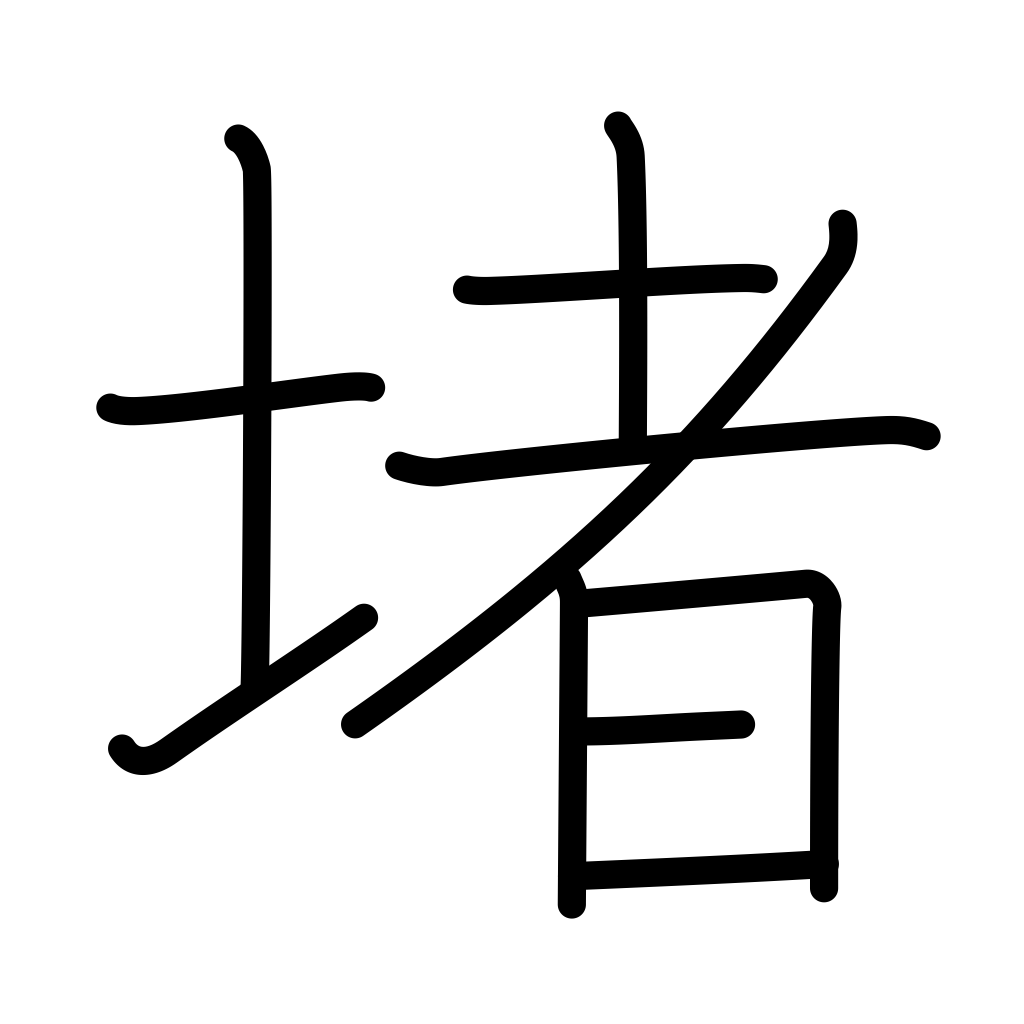
Meaning: fence, railing, enclosure